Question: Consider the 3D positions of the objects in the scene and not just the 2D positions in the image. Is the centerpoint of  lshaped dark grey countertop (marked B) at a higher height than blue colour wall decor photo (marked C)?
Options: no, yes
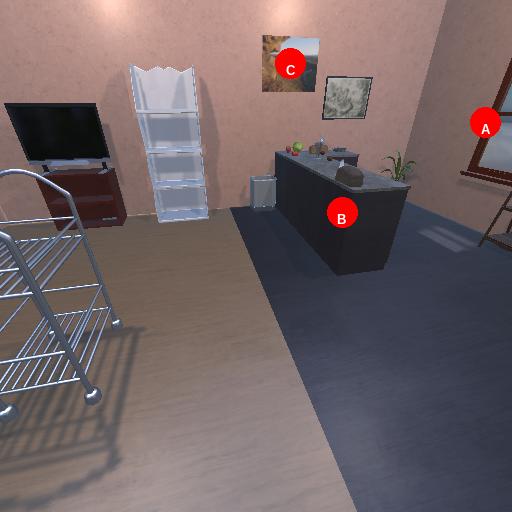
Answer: no